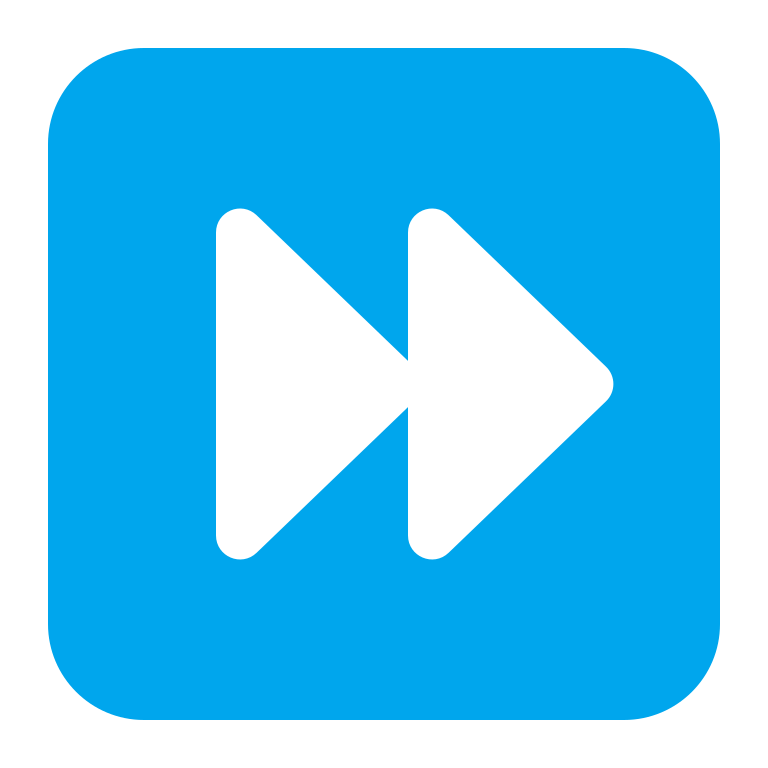
fast forward button flat